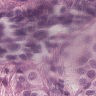
Metastatic tissue present: yes